Interaction volume radius: 10 \u00c5
Interaction volume height: 20 \u00c5
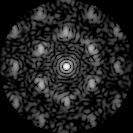
Disorder parameter: 0.5119